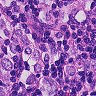
Metastatic tissue present: yes